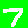
Digit: 7